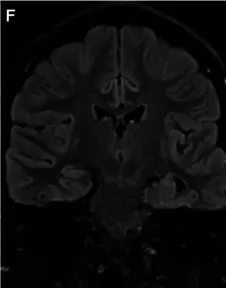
Shows images before and after the second operation via a subtemporal Kawase-Dolenc approach. Is a coronal FLAIR that demonstrate complete resection of the recurrent lesion.
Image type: radiology (mri)